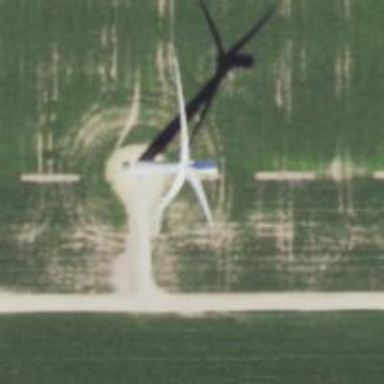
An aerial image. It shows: Wind generator powered by horizontal axis wind turbine.